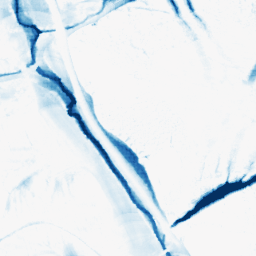
Category: morphological
Decomposition family: morphological_ellipse
Decomposition parameters: operation: closing
width: 20
height: 50
Upsampling method: sinc_blackman
Upsampling parameters: scale: 8
kernel_size: 16
Upsampling scale: 8